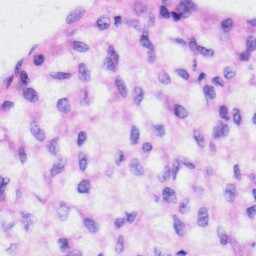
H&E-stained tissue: Liver